Question: I'm developing an addon for MS Word 2010 using VSTO. The Word has a "Customize keyboard" dialog:

"Commands" list contains built-in macro commands each assigned to some menu or action. They can be executed from VSTO with 'Application.Run()' method.
I need to obtain records in form "Menu item name" - "Macro command name" - "Keyboard Shortcut" for the currently installed instance of Word.
What I tried so far:
'''
Application.CustomizationContext = Application.NormalTemplate;
foreach (CommandBar bar in Application.CommandBars)
{
// Name of menu group
Application.Selection.InsertAfter(bar.NameLocal + "
");
foreach (CommandBarControl control in bar.Controls)
{
// Human-readable name
Application.Selection.InsertAfter("
Name:" + control.accName
// Broad description
+ "
Description:" + control.DescriptionText
// Keyboard shortcut
+ "
Shortcut:" + control.accKeyboardShortcut);
}
}
'''
Unfortunately 'CommandBarControl' doesn't contain macro command name field. I'm wondering how to gather this and glue all together?
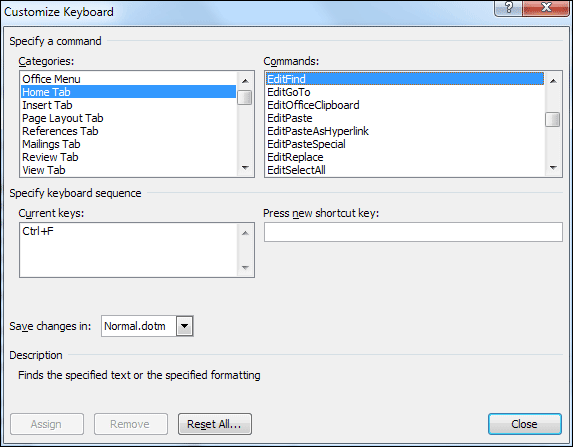
Answer: OK, it's time now to answer another my question which has got too much attention.
There's a bunch of Excel tables for each version of Microsoft Office which contain ID, command name, default shortcuts and some other information. Here's for <URL>. Using the provided tables it's now easy to obtain all we need:
'''
var id = // Obtain from downloaded bundle
var name = // Obtain from downloaded bundle
var control = Application.CommandBars.FindControl(Id:id);
var description = control.DescriptionText;
var caption = control.Caption;
var shortcut = control.accKeyboardShortcut;
var parentControl = control.Parent;
'''